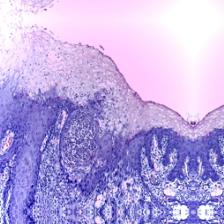
Diagnosis: Normal